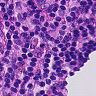
Metastatic tissue present: no